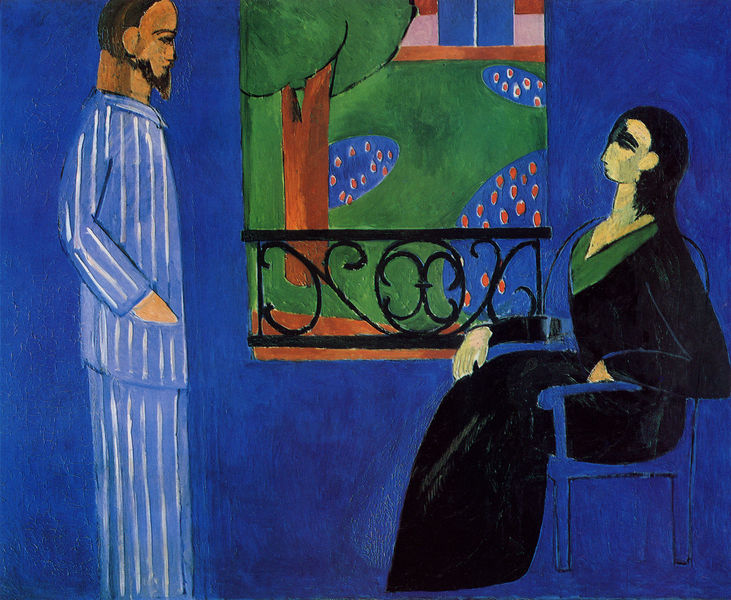
Titel: La conversation
Künstler: Henri Matisse
Standort: Sankt Petersburg
Institution: Musée de l'Ermitage
Schlagwörter: baum, blau, hand, mann, weiß, bäume, grün, kubismus, landschaft, menschen, see, sitzen, teich, blumen, braun, fenster, frau, kleid, profil, raum, schwarz, stuhl, zimmer, ausblick, blick, dame, gras, haus, park, rasen, rot, wiese, zaun, flächig, gespräch, anzug, bart, wand, band, gesicht, kragen, trauer, hände, stamm, gitter, haare, mantel, pose, sessel, paar, garten, balkon, haltung, modern, naiv, tulpen, sitzt, gestreift, streifen, morgenmantel, geländer, augenbraue, tor, wände, streit, tasche, spitzbart, umrisslinie, ehepaar, blick nach draussen, picasso, zeichnerisch, beet, blumenbeet, matisse, schlafanzug, teiche, schwarzes kleid, positur, pyjama, mattisse